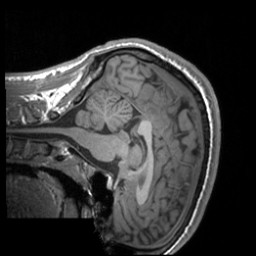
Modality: T1w
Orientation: sagittal
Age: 19
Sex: male
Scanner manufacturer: siemens
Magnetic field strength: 3 T
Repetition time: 1.9 s
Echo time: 0.00226 s